Question: How do you add a section to settings for an application, is it related to NSUserDefaults or is this something completely different? Just not sure what this is called or where to start.

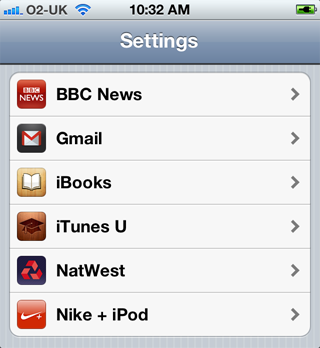
Answer: It's a Bundle you add to your app called settings.
Here is the documentation: <URL>
To add a 'settings.bundle', select 'New File..' then in the list select 'Resource' > 'Settings Bundle'. This will add a settings bundle to you project. Which contains some default example settings.
All settings changes made in the settings app are stored in the 'NSUserDefaults' so you can easily access them.